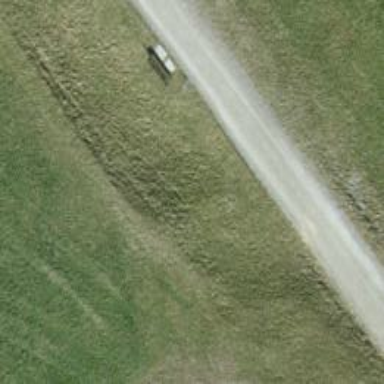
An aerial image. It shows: Bench for seating.